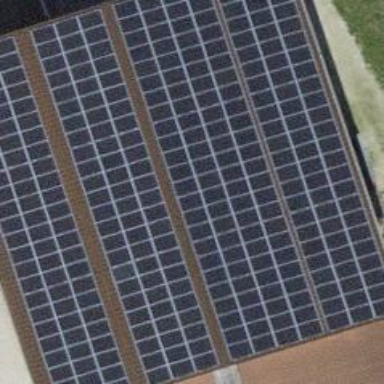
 consisting of solar photovoltaic panels."